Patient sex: F
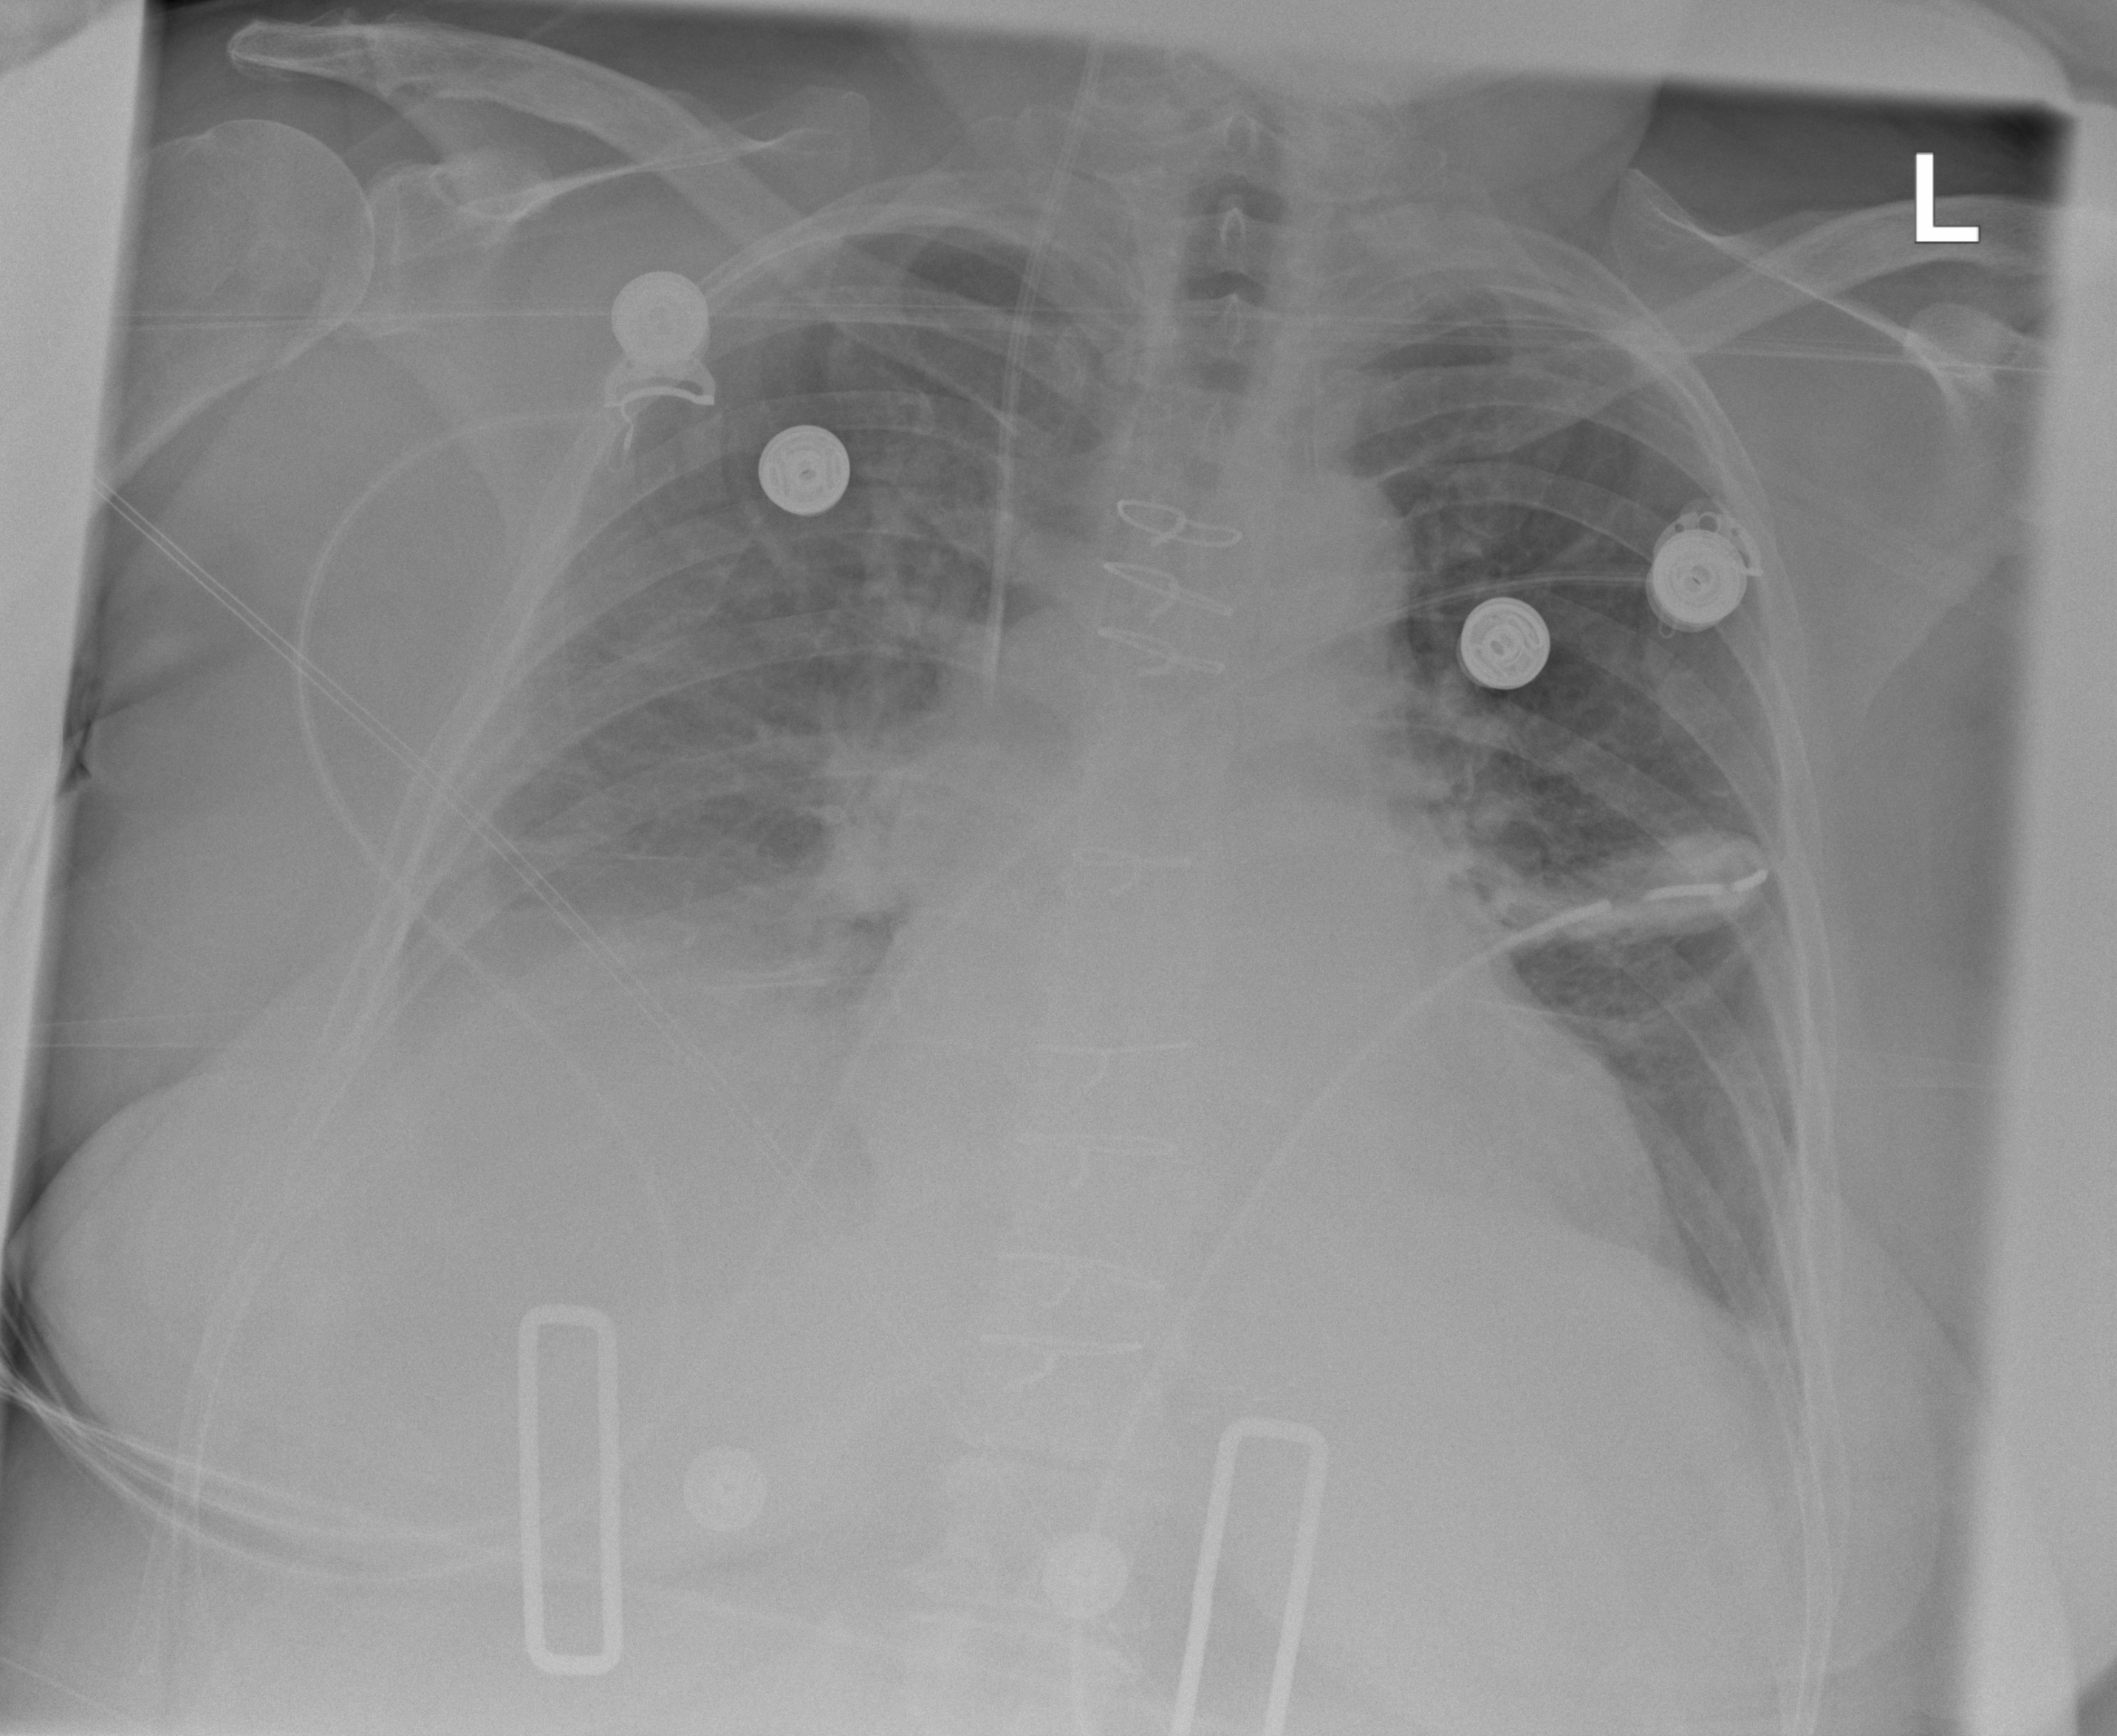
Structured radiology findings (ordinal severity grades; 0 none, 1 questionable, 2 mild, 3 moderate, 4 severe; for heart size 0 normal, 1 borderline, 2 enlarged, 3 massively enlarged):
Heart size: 1
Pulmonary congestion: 2
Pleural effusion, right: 2
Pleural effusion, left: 0
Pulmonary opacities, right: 0
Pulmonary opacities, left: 0
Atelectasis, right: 0
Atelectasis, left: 2